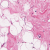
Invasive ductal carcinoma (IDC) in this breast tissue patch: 0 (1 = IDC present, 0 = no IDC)